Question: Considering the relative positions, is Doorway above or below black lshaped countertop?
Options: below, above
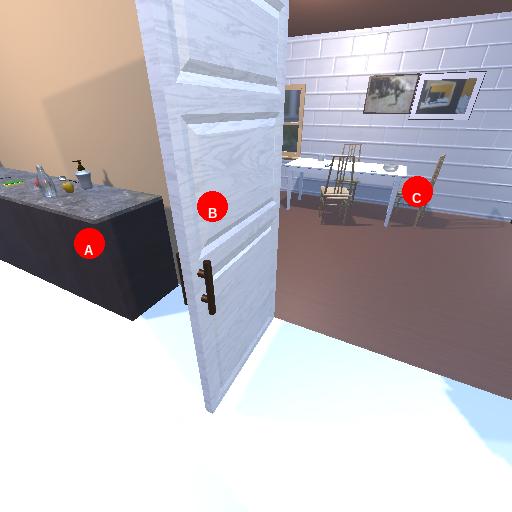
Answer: below